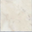
Piece: xx